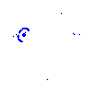
Particle: kaon